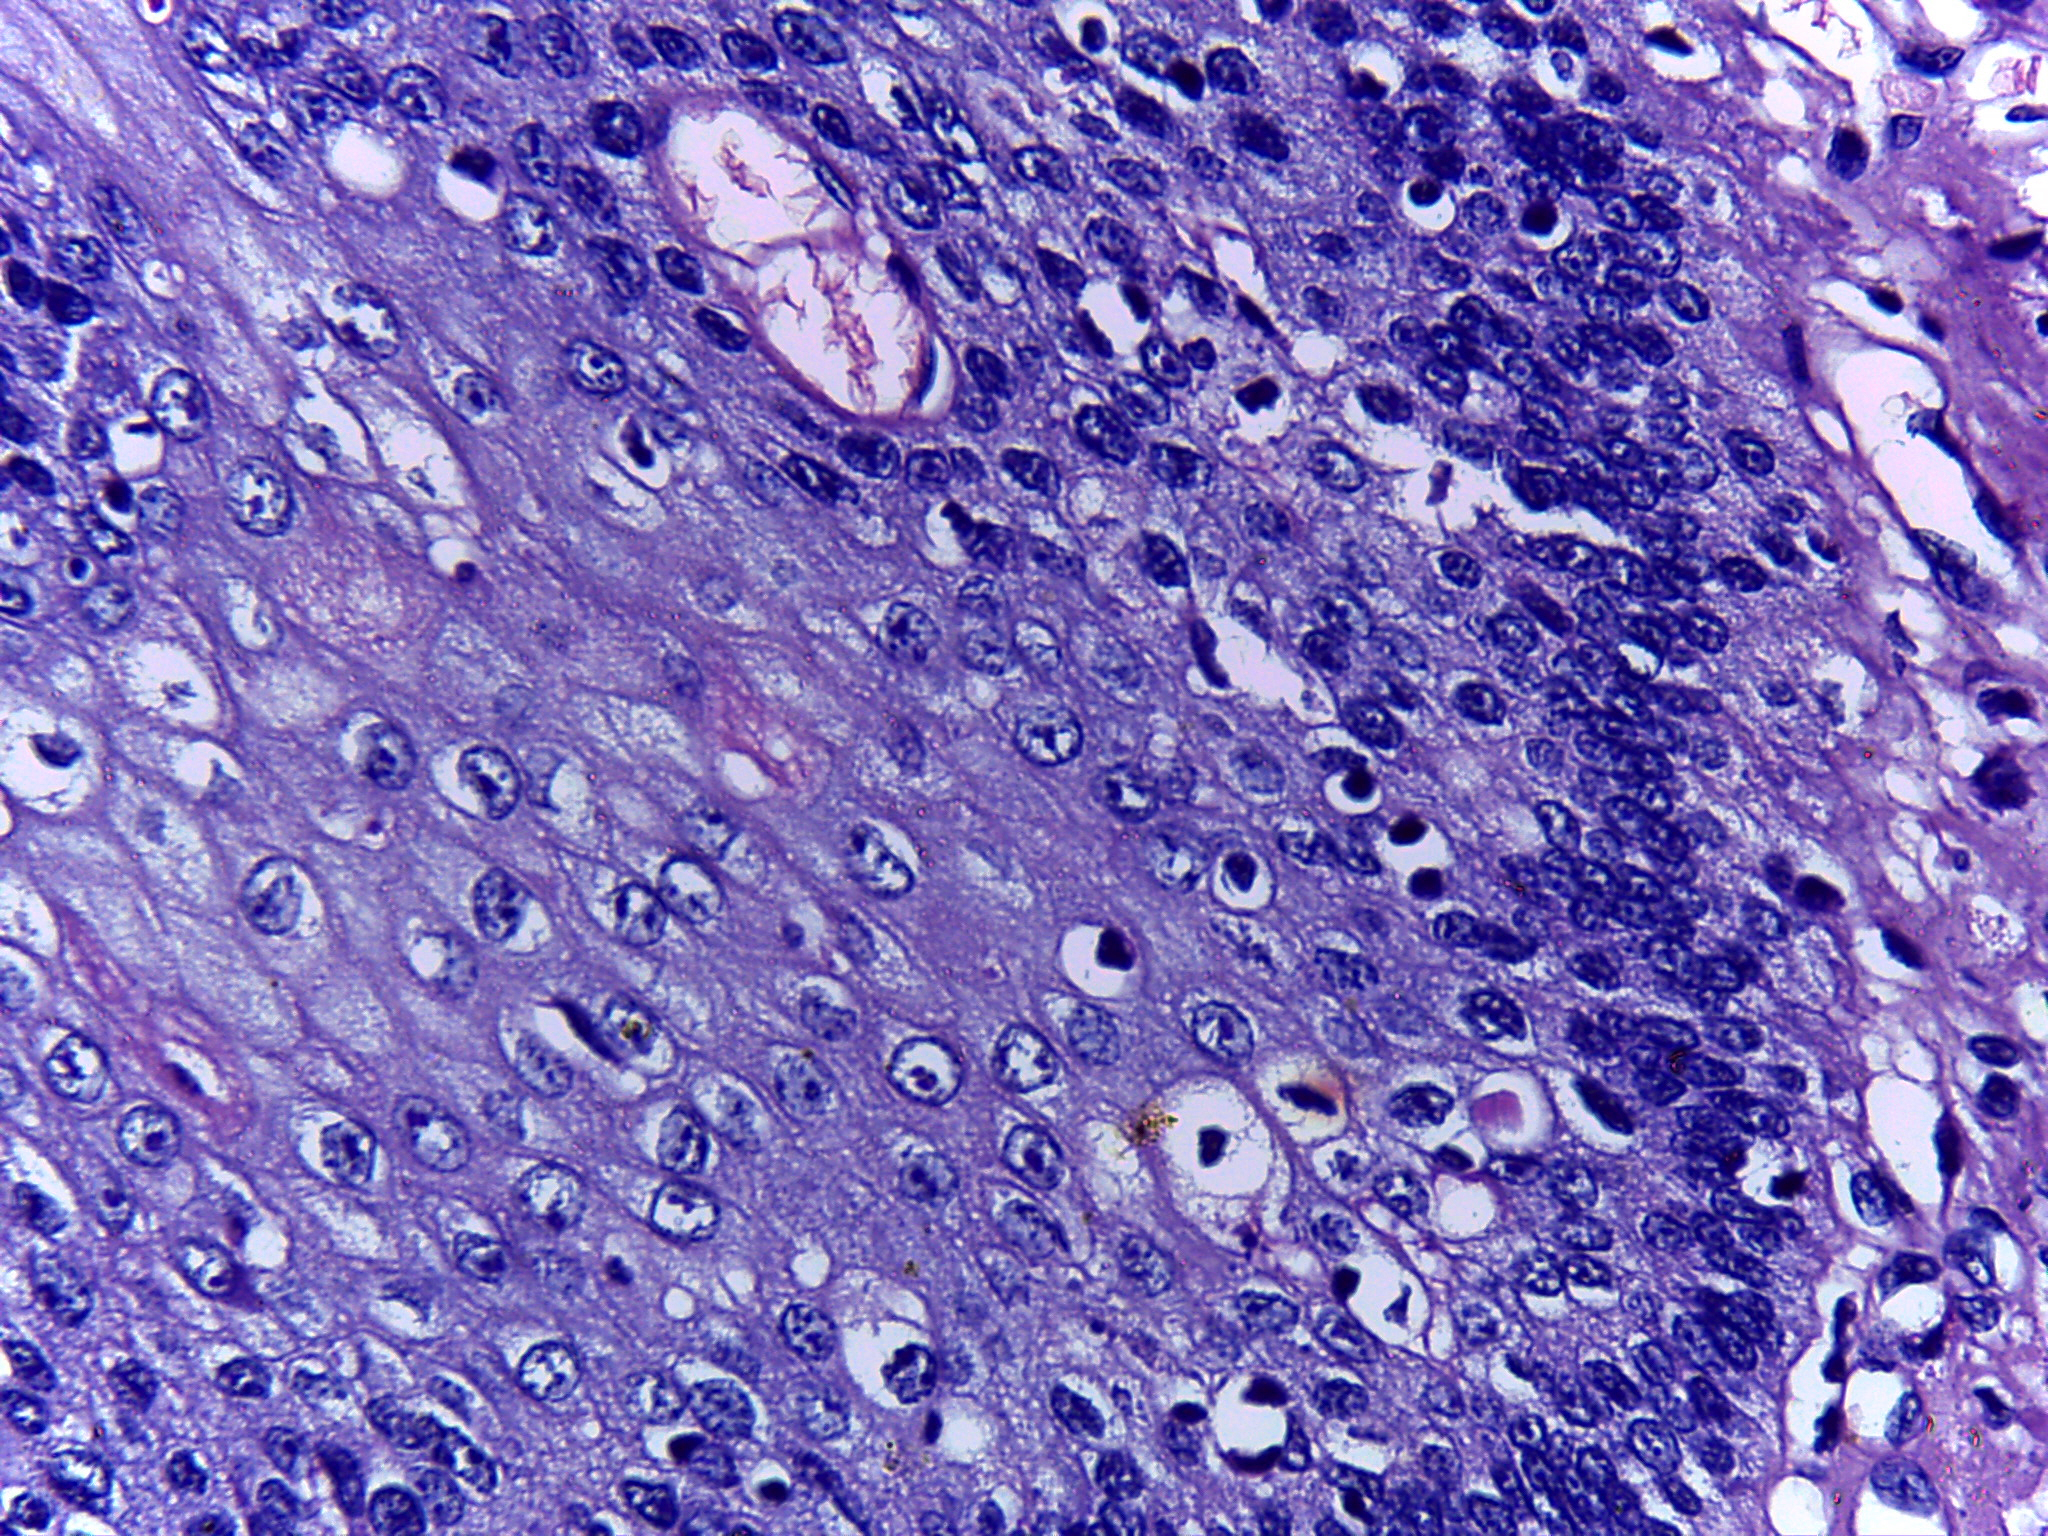
Diagnosis: Normal